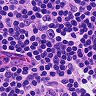
Metastatic tissue present: no